Question: I'm struggling to use AWS Cloud Former to generate a CloudFormation template. I have already launched the Cloud Former stack twice and attempted to connect to the associated DNS for the EC2 instance generated each time and keep receiving the error pictured below.
<URL>
I have already tried to create a new SSL certification for the EC2 instance via AWS Certificate Manager, but AWS does not allow this for EC2 instances. I'm not very familiar with SSL/HTTPS processes and would appreciate any guidance on next steps I should pursue to address/troubleshoot this.
Upon further research into this, I have found the following issue:
<URL>
Specifically, I'm seeing the following SSL certification issue:

Has anyone else seen this yet with CloudFormer recently?
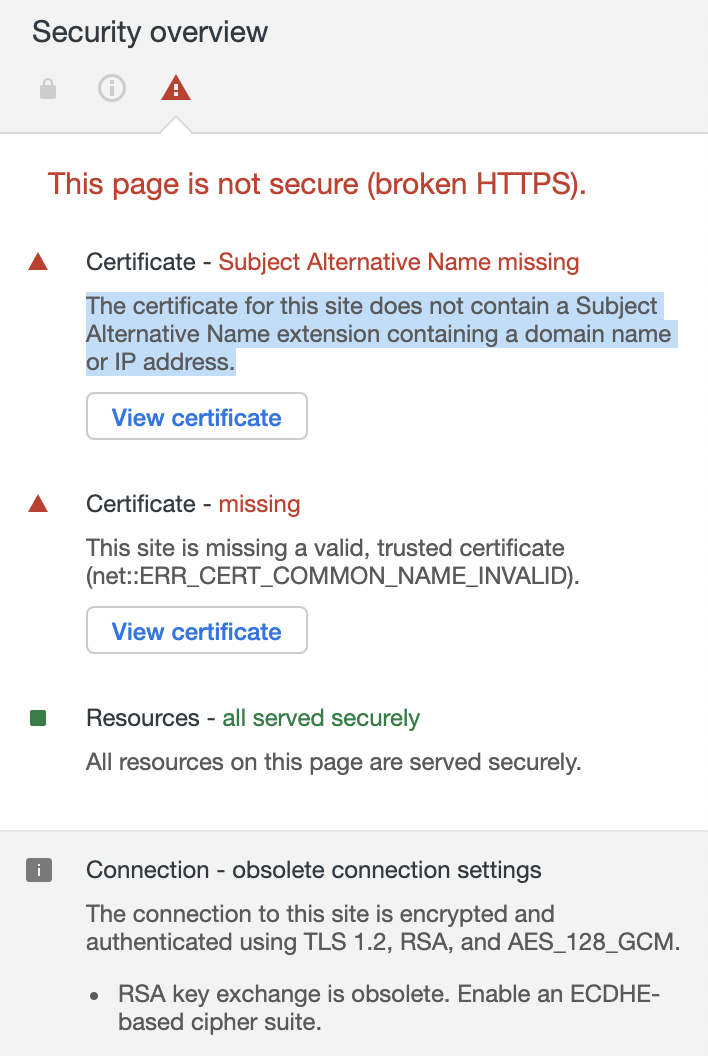
Answer: CloudFormer uses self signed certificates that are generated by the stack. This is the normal browser warning when the browser encounters a self signed certificate. For your purposes, you can simply click on the link at the bottom ('Proceed to EC2-xxx (Unsafe)') of the warning page, and ignore the warning. You will connect successfully in spite of the warning.